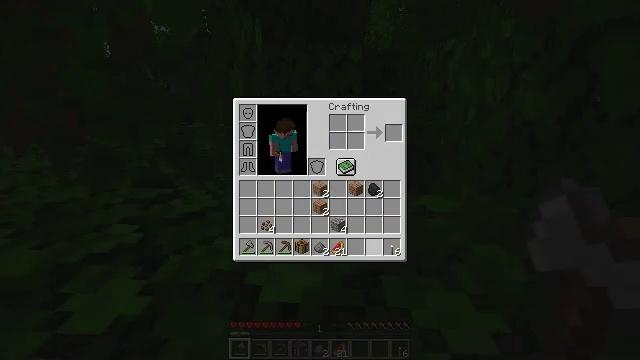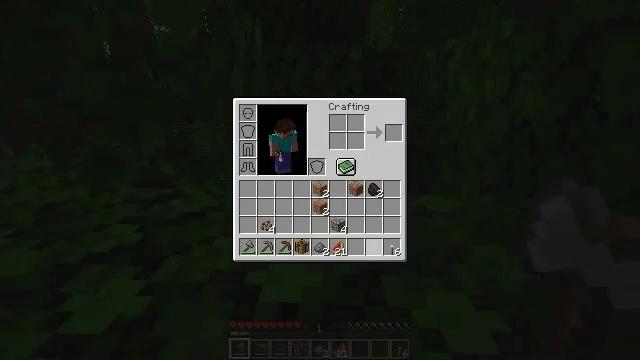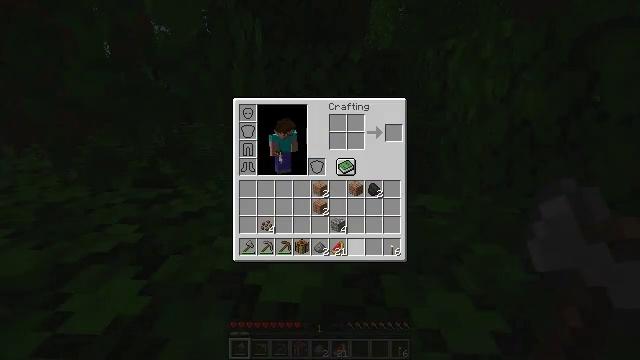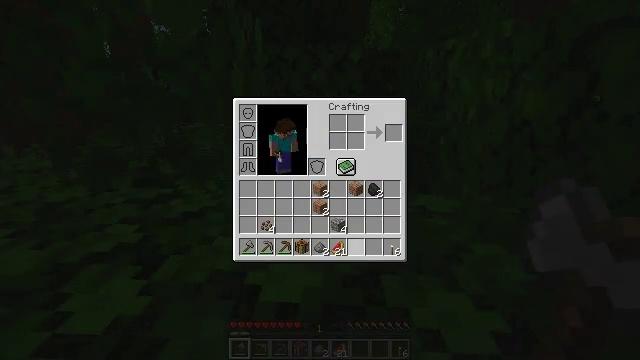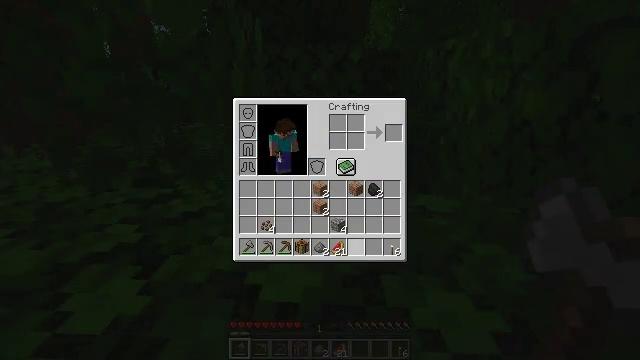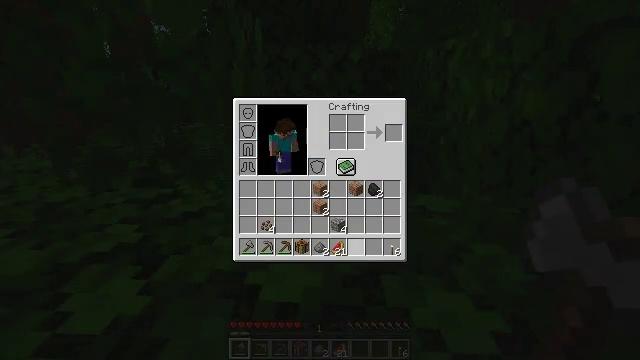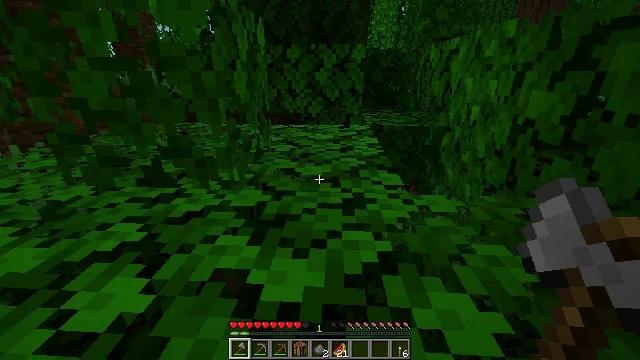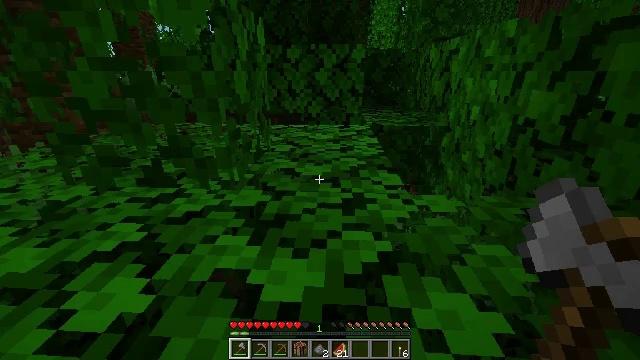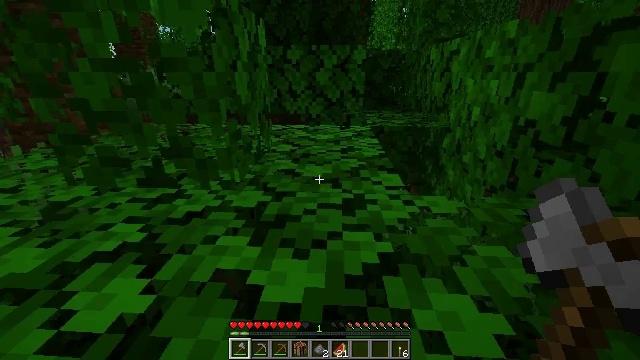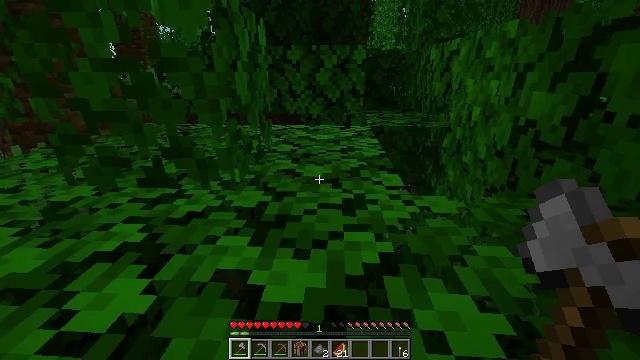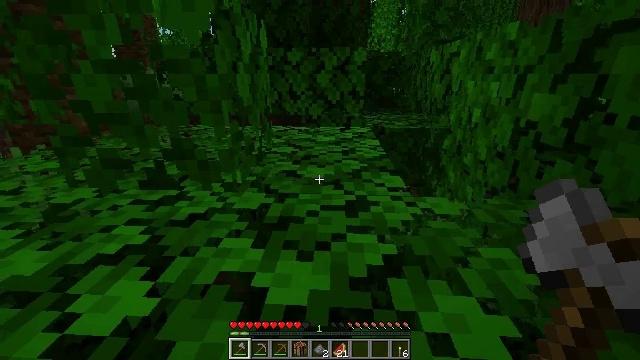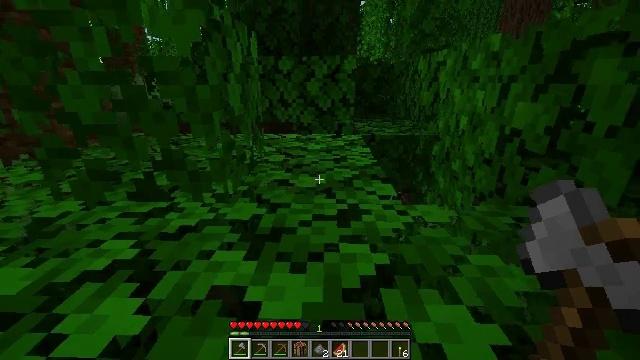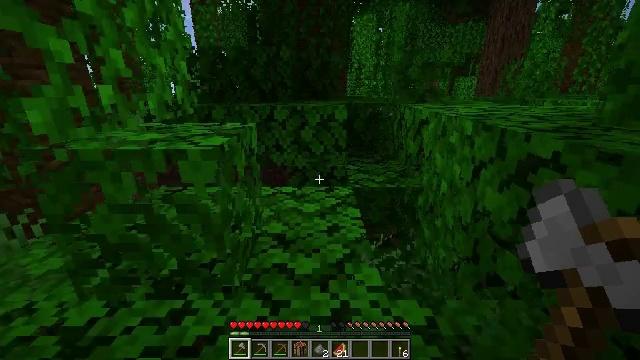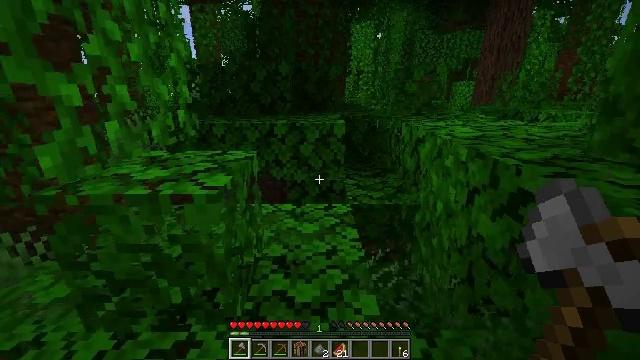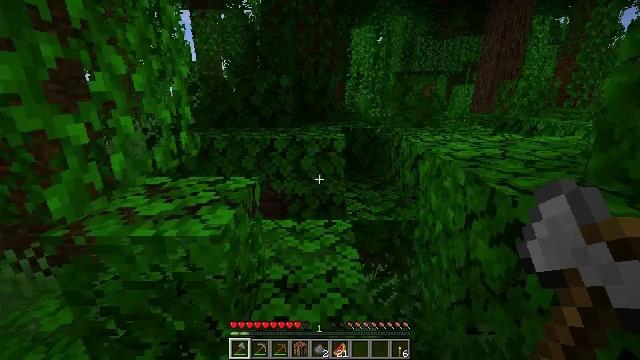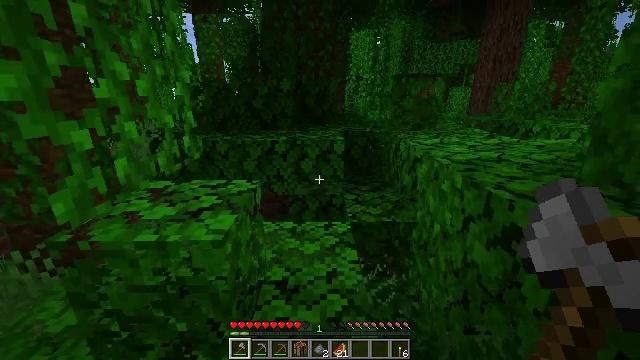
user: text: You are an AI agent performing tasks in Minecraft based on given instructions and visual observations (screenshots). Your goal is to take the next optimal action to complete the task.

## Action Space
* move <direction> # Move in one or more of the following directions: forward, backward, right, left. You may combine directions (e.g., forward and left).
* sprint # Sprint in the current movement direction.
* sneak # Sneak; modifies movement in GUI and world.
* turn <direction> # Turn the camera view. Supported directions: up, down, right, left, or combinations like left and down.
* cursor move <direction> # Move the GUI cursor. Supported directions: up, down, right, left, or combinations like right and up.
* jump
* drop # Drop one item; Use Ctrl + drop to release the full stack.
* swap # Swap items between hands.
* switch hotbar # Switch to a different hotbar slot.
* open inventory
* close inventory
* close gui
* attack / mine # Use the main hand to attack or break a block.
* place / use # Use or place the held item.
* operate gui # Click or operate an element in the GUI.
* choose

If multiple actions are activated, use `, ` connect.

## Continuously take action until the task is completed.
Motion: motion action
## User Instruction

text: Break the grass block.
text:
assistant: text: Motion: no_op
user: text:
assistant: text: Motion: cursor move left and down
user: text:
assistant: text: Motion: no_op
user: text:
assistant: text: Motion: no_op
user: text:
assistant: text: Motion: no_op
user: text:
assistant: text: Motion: close inventory
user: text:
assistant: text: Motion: close inventory
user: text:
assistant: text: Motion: close inventory
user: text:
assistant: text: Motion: move forward
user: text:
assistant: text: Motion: move forward
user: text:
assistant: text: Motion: move forward, sprint, turn right and up, jump
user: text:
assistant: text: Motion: move forward, sprint, turn right and up, jump
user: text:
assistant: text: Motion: move forward, sprint, jump
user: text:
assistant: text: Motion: move forward, sprint, jump
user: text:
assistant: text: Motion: move forward, sprint, jump
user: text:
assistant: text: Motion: move forward, sprint, turn right, jump
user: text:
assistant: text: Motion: move forward, sprint, turn right, jump
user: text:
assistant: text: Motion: move forward, sprint
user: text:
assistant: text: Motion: move forward, sprint
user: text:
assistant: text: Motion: move forward, sprint
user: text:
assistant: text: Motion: move forward, sprint, turn right
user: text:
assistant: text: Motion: move forward, sprint, turn right
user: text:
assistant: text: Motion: move forward, sprint, turn right
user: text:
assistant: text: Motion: move forward, sprint, turn right
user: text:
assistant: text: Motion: move forward, sprint, turn right
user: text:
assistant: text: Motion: move forward, sprint
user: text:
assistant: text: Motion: move forward, sprint, turn right
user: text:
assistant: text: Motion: move forward, sprint, turn right, jump
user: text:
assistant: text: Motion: move forward, sprint, turn right and down, jump
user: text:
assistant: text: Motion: move forward, sprint, turn right, jump